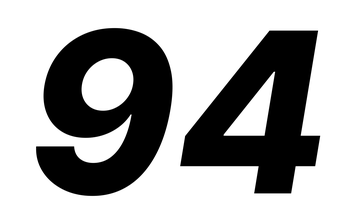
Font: Inter-Italic_ExtraBold_Italic